Question: I have a 'sheet' that shows progress for uploading files. It looks like this:

As you can see, the line that changes ("3.4 MB of 13.9...") gets truncated. This is because it starts off with one width, but then can grow with different numbers in the string.
I tried the following, as a trick to reserve space for the biggest string possible. It works, but is not ideal, because the white 'Rectangle' won't work in dark mode.
'''
VStack(spacing: 0) {
Text("Uploading").bold()
Spacer().frame(height: 3)
Text("\(currentFilename)")
Text("\(completedFiles) of \(totalFiles) files")
ZStack {
Text("12345 KB of 12345 KB") // Biggest possible string
Rectangle().fill(Color.white) // But how to hide it ?
Text("\(bytes) of \(totalBytes)")
}
ProgressView(value: fraction)
Button("Cancel") { ... }
}.padding()
'''
I don't see a 'Color.systemBackgroundColor' or similar to substitute for the 'Color.white'.
Anyone know a good trick like this to reserve space for text? Either with my 'ZStack' idea or something else?
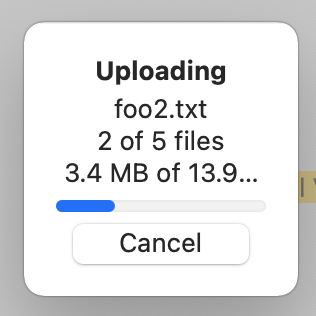
Answer: If it helps you use 'Color.clear'
'''
ZStack {
Text("12345 KB of 12345 KB") // Biggest possible string
.foregroundColor(Color.clear) // << here !!
Text("\(bytes) of \(totBytes)")
}
'''